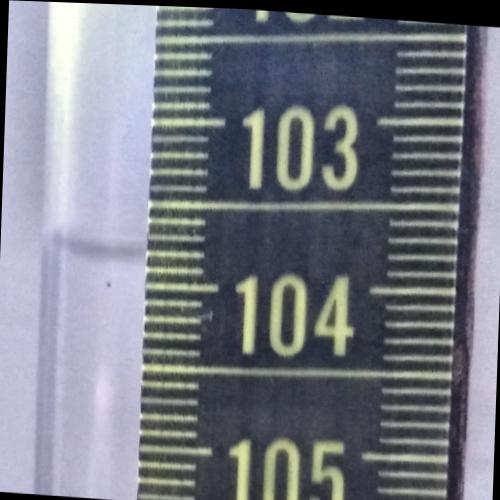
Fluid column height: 103.8 cm